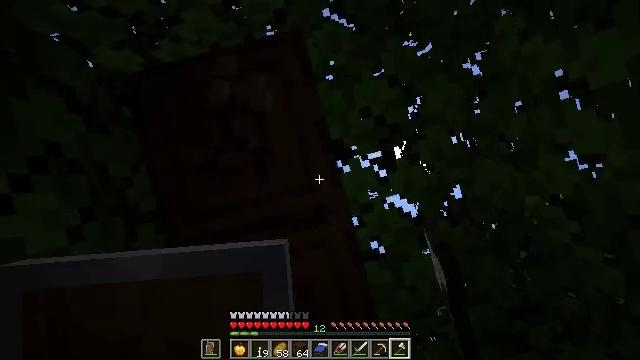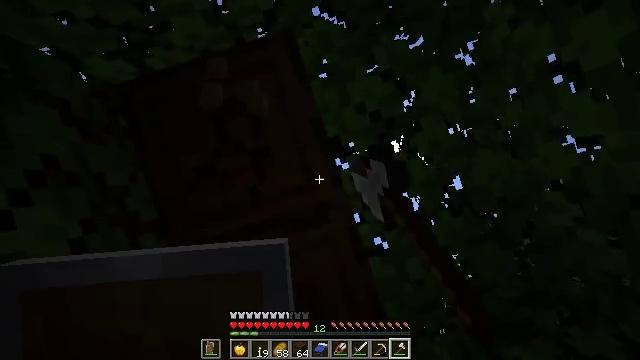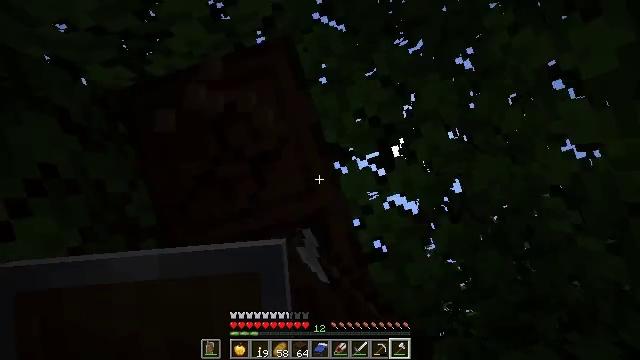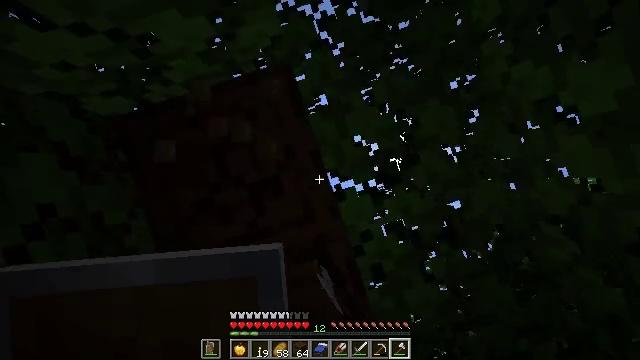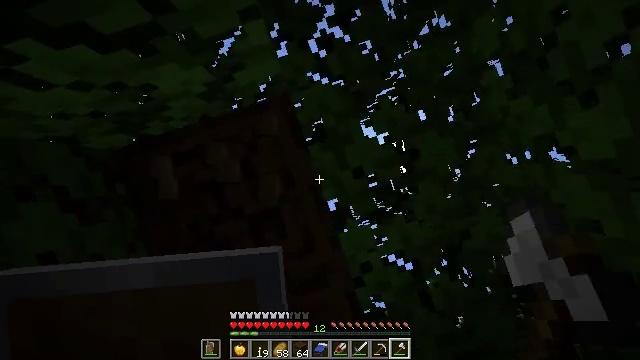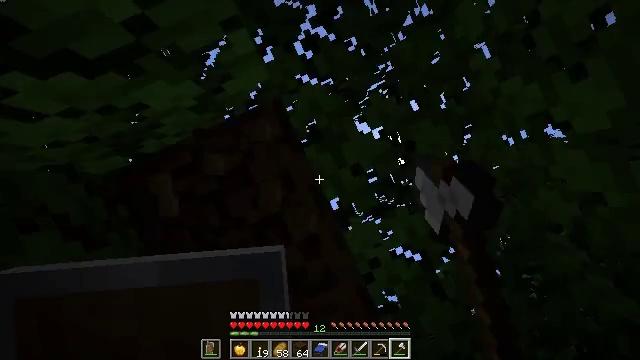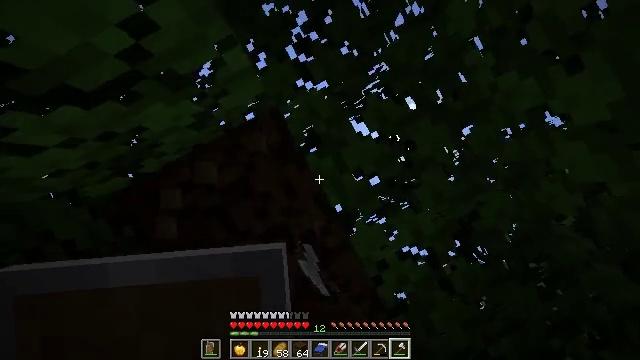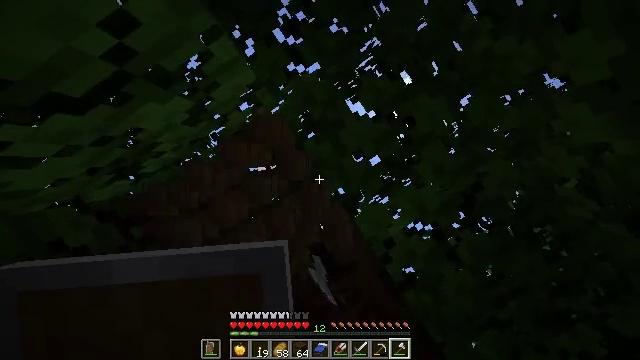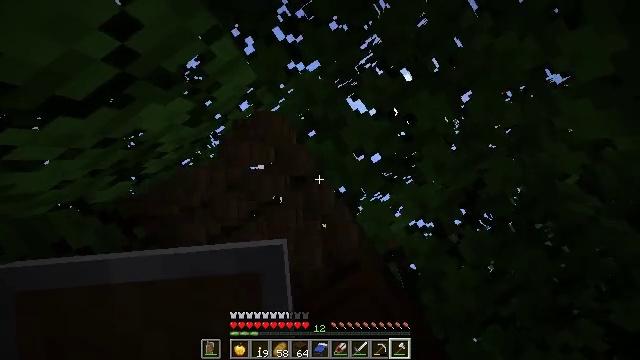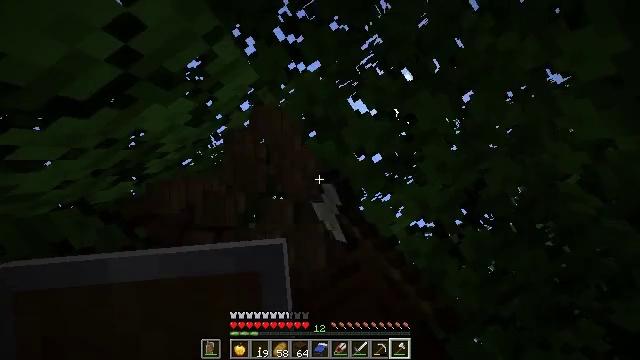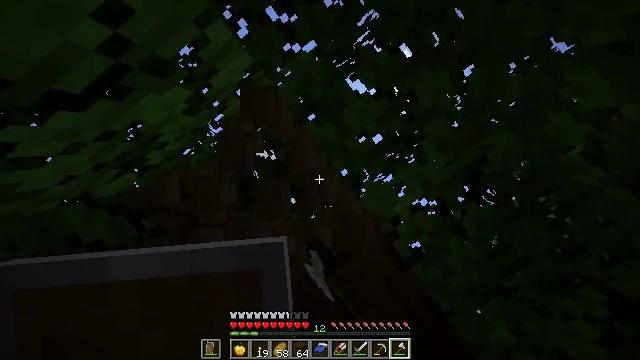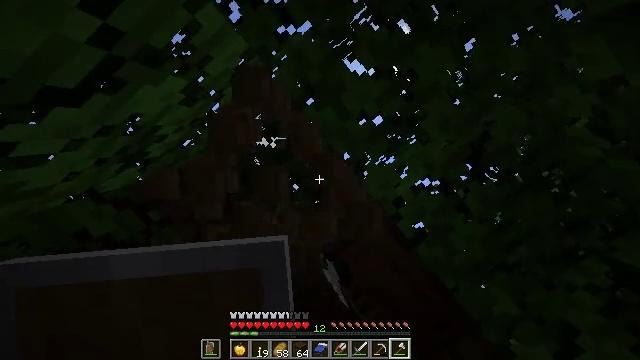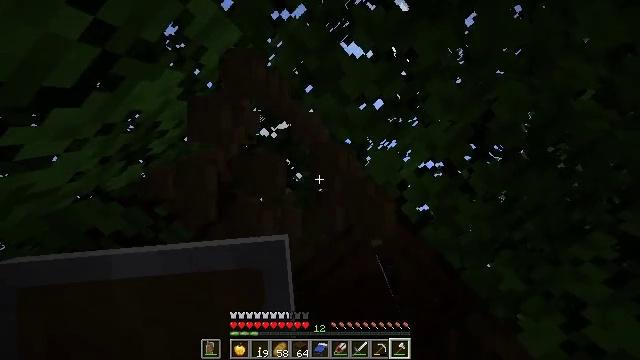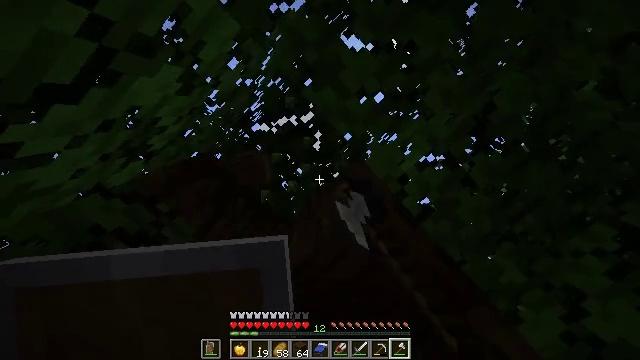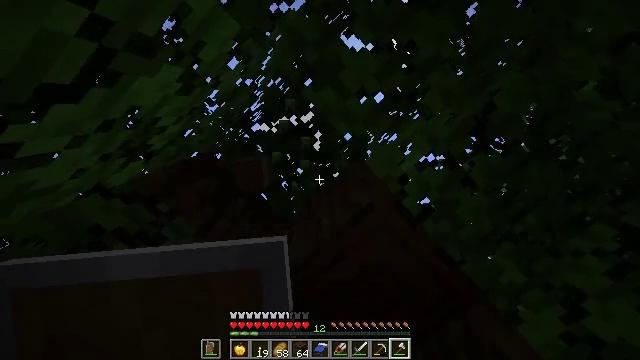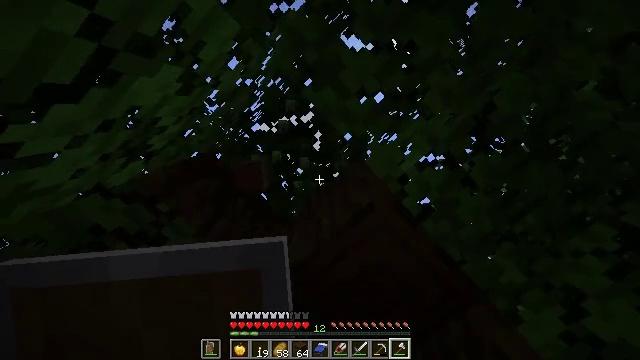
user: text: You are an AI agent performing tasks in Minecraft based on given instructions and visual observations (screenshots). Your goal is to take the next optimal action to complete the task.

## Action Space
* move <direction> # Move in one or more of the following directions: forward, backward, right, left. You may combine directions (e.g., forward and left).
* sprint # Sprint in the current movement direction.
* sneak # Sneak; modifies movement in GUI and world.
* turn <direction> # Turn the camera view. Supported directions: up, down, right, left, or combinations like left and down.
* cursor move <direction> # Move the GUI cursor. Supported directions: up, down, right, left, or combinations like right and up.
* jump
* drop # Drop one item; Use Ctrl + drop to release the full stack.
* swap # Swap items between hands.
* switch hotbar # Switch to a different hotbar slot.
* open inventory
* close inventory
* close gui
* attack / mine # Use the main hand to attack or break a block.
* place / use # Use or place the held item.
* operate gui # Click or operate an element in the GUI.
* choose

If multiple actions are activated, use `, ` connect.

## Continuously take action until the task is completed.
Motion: motion action
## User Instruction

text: Gather dark oak log for crafting.
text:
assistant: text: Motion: turn left and up, attack / mine
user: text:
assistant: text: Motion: move back, attack / mine
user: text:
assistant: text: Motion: move back, attack / mine
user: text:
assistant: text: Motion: attack / mine
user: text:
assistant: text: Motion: turn left, attack / mine
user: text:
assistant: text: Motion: turn left, attack / mine
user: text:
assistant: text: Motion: turn left and down, attack / mine
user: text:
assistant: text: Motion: attack / mine
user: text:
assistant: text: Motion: attack / mine
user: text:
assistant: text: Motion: turn left and down, attack / mine
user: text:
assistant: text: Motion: turn left and down, attack / mine
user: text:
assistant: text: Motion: turn left and down, attack / mine
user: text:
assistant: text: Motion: turn down, attack / mine
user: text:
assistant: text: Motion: attack / mine
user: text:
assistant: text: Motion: attack / mine
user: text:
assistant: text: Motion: turn right and down, attack / mine
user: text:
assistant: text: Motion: turn right and down, attack / mine
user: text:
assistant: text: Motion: turn right and down, attack / mine
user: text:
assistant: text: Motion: attack / mine
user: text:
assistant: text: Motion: attack / mine
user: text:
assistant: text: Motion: attack / mine
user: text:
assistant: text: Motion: attack / mine
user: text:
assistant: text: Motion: attack / mine
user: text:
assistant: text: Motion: attack / mine
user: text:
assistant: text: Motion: attack / mine
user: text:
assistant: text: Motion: attack / mine
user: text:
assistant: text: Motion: attack / mine
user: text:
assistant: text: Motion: attack / mine
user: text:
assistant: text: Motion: attack / mine
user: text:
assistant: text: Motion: attack / mine